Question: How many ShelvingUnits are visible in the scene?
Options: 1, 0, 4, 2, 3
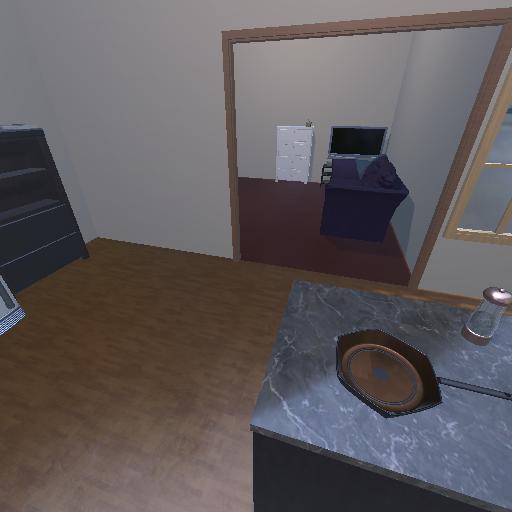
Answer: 1